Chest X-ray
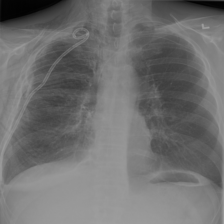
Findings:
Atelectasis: negative
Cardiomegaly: negative
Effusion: negative
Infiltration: negative
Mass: negative
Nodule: negative
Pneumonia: negative
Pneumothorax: positive
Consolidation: negative
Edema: negative
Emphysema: negative
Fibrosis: negative
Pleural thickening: negative
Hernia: negative